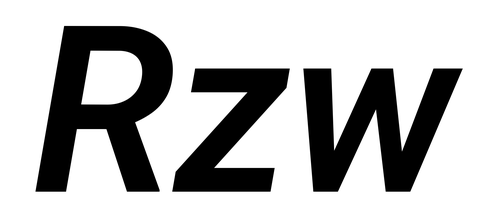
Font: Roboto-Italic_SemiBold_Italic